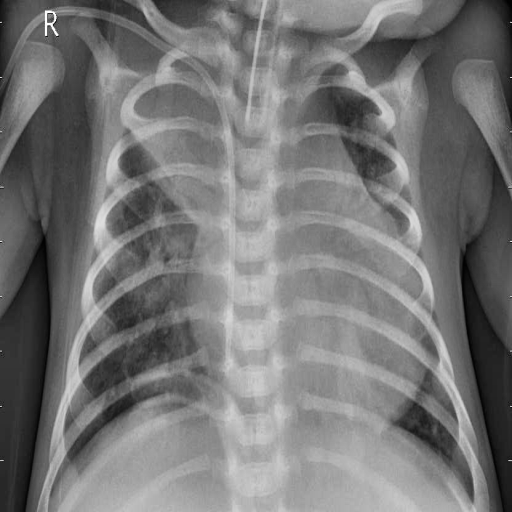
Finding: PNEUMONIA